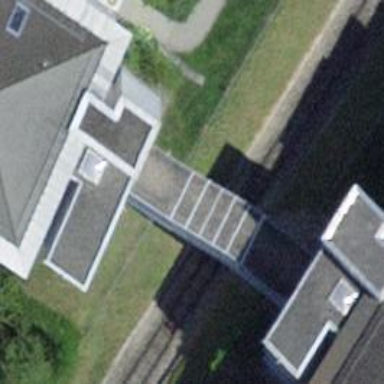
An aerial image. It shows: Funicular railway.